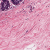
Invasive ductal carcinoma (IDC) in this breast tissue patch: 0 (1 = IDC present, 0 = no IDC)